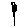
Label: flower